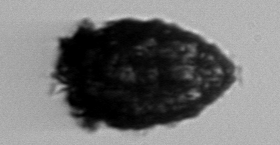
Label: Stenosemella_pacifica